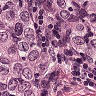
Metastatic tissue present: yes